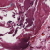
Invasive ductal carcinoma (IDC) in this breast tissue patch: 0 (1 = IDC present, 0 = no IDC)